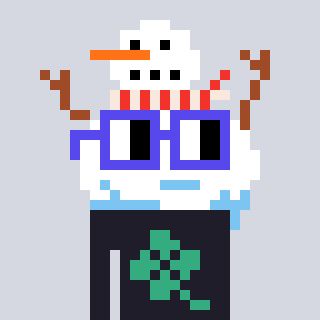
a pixel art character with square blue glasses, a snowman-shaped head and a grayscale-colored body on a cool background